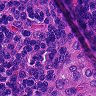
Metastatic tissue present: no